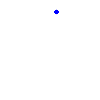
Particle: pion